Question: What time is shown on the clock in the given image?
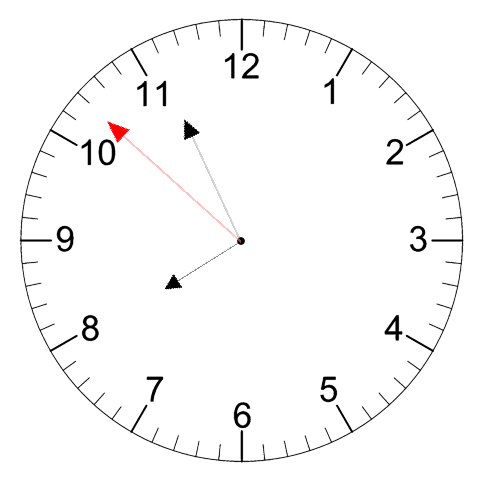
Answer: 07:55:52